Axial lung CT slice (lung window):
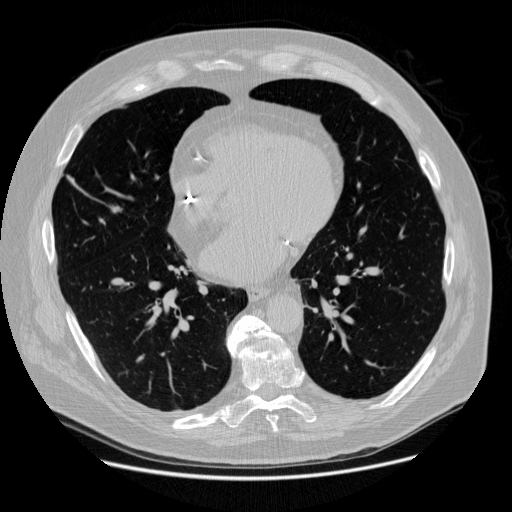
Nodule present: no